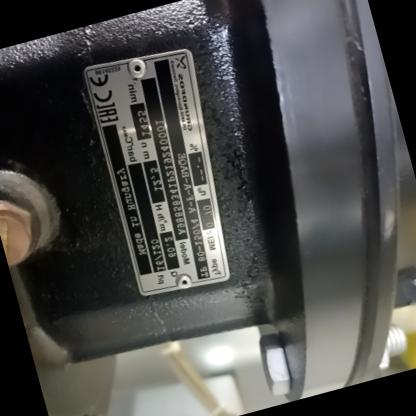
Klasa: tabliczka-znamionowa